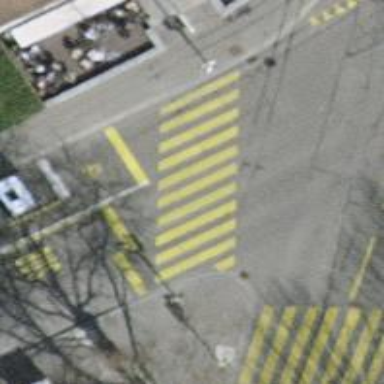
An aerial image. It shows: Marked asphalt footway with zebra crossing.